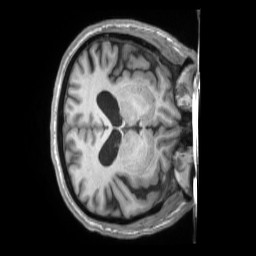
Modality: T1w
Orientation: axial
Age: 65
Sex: male
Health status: ill
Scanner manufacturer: siemens
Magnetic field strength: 3 T
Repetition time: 2.2 s
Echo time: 0.00157 s